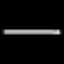
Label: line